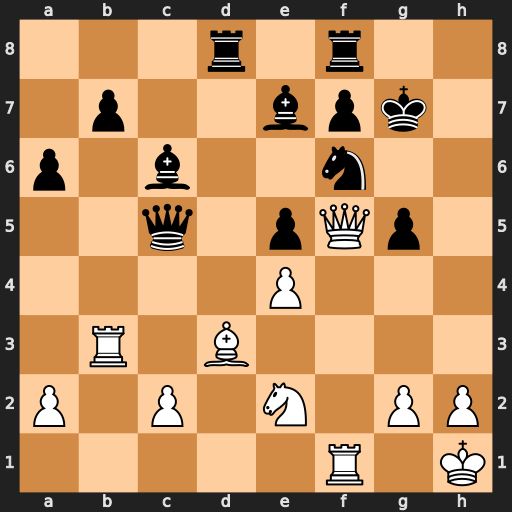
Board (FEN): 3r1r2/1p2bpk1/p1b2n2/2q1pQp1/4P3/1R1B4/P1P1N1PP/5R1K
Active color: w
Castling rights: -
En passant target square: -
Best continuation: Qxg5+ Kh8 Rxf6 Bxf6 Qxf6+